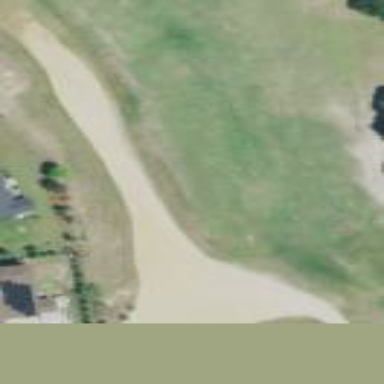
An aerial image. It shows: Golf bunker filled with natural sand.